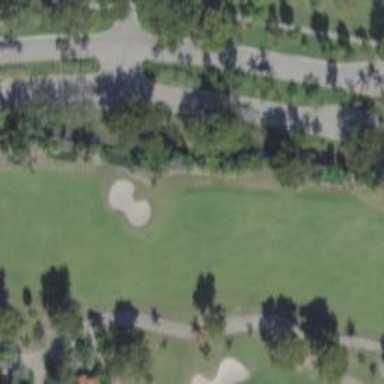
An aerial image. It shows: Golf fairway surrounded by grass.